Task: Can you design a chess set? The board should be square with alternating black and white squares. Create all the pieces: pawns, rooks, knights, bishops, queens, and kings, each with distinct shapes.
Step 2715:
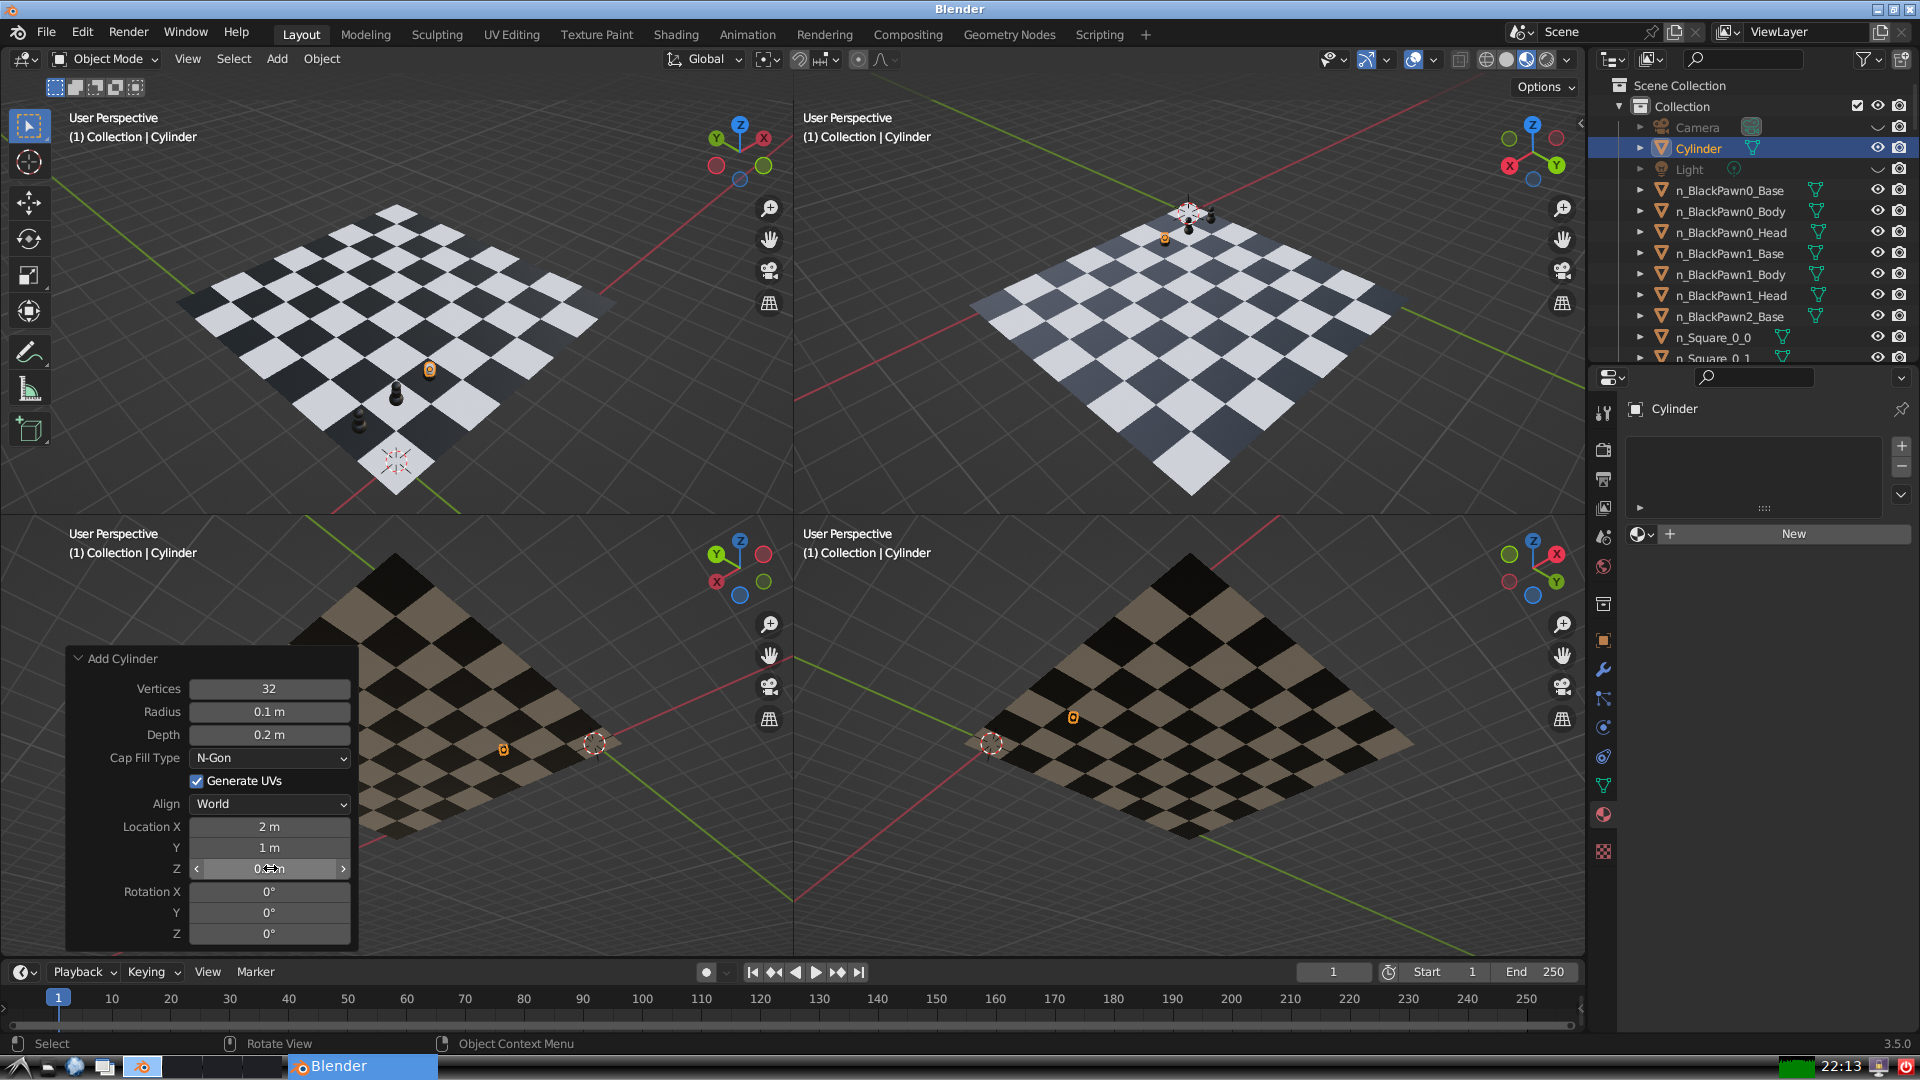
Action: {"mouse_move": [960, 540]}